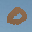
Label: 0